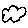
Label: cloud